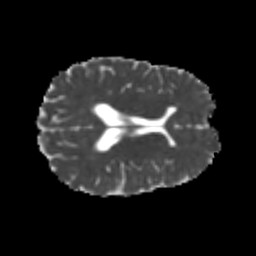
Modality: MD
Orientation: axial
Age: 22
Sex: male
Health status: healthy
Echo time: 0.074 s